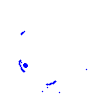
Particle: electron